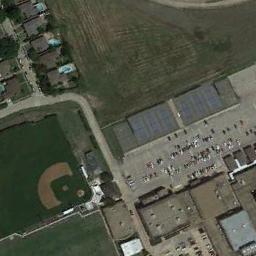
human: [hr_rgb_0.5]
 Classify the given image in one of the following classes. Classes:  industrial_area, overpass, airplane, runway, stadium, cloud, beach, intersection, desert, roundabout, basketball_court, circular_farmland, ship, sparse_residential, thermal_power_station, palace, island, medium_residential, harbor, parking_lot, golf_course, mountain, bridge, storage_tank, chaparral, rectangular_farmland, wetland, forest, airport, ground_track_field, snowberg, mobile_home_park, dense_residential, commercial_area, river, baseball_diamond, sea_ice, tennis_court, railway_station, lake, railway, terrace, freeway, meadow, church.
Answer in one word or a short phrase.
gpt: baseball_diamond